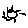
Label: sun